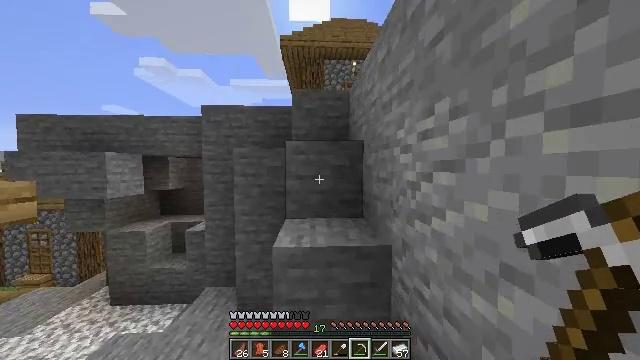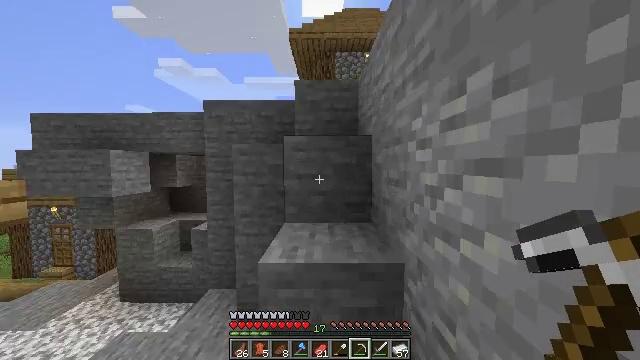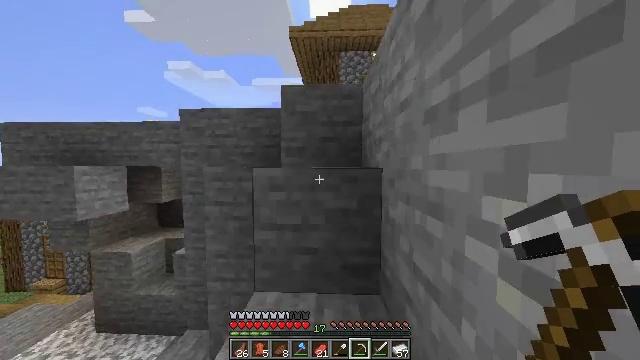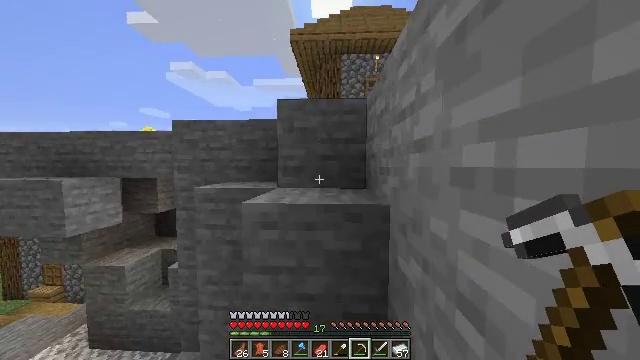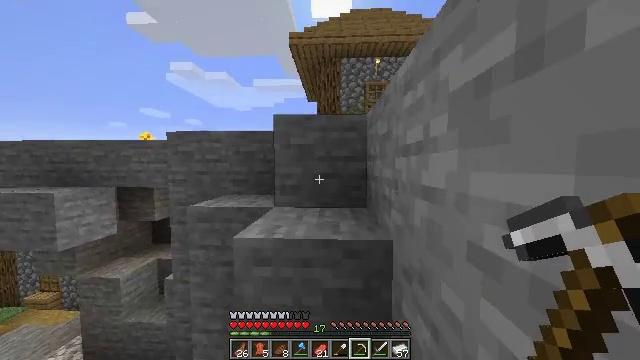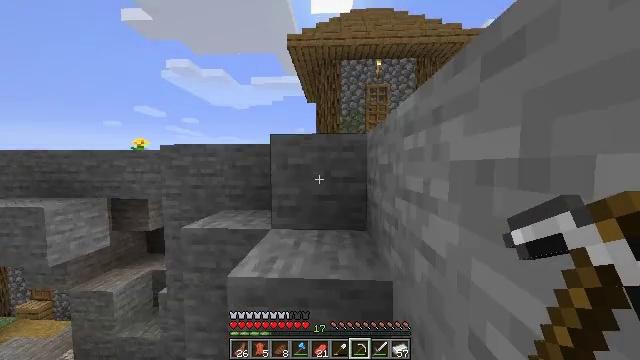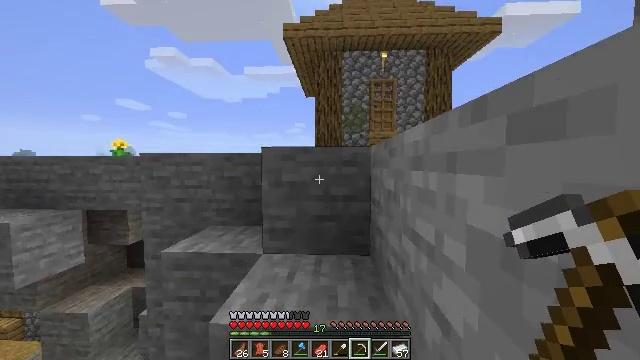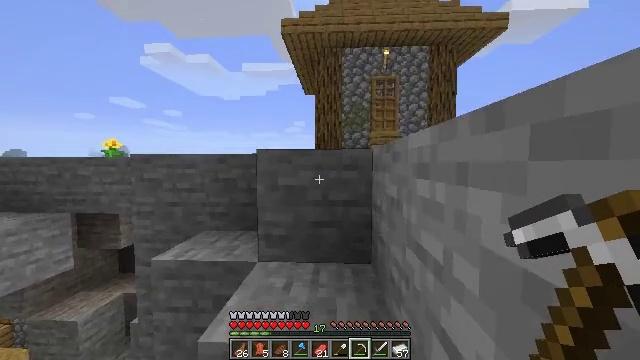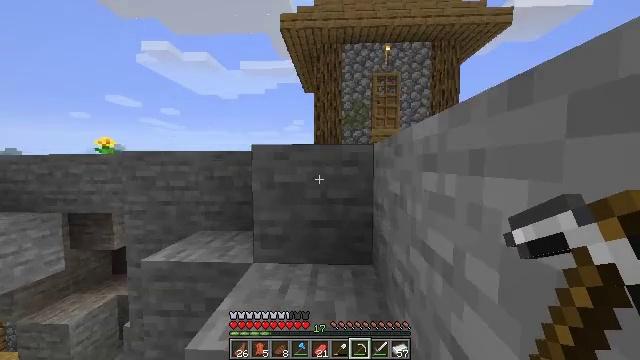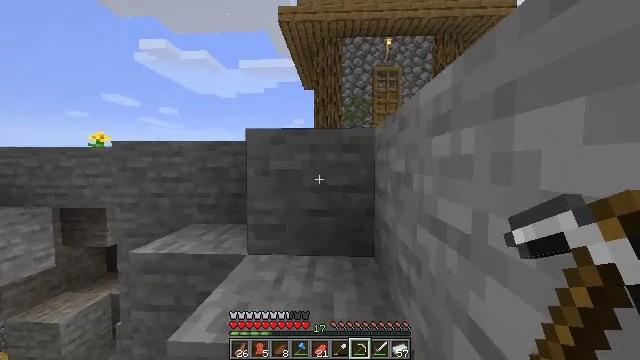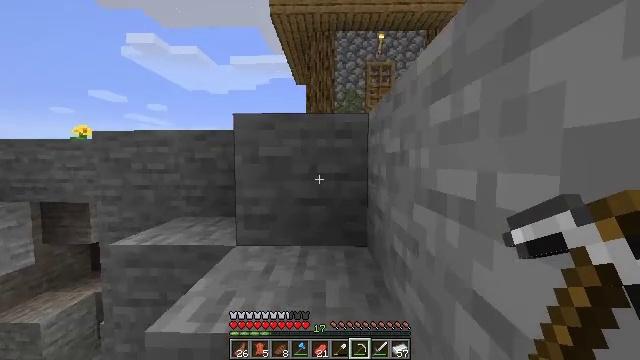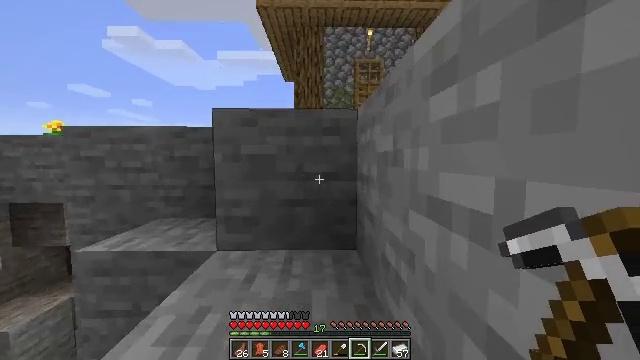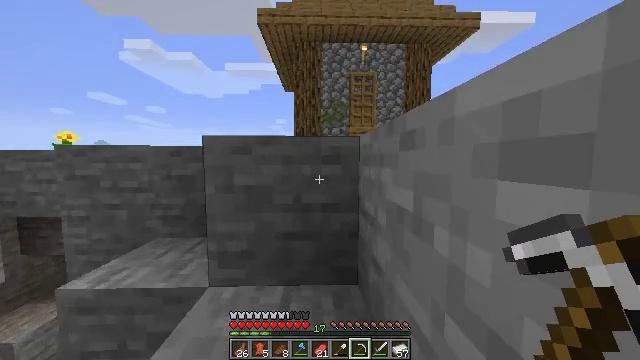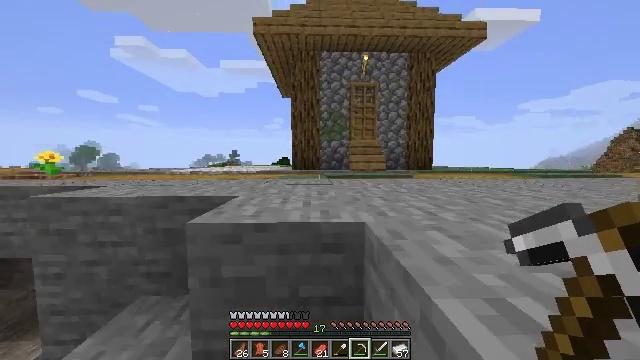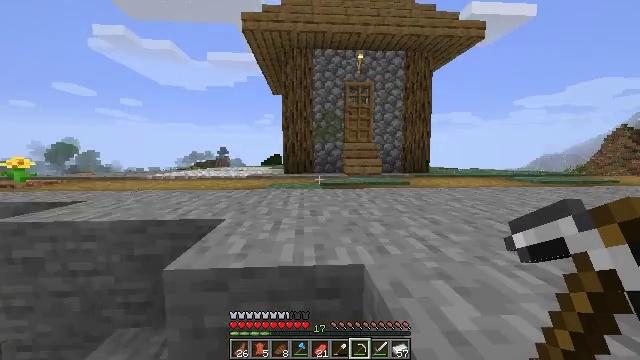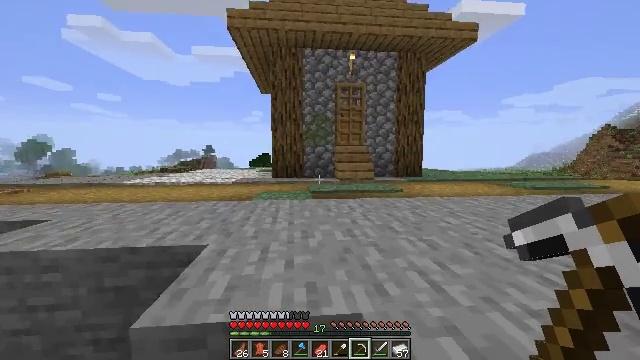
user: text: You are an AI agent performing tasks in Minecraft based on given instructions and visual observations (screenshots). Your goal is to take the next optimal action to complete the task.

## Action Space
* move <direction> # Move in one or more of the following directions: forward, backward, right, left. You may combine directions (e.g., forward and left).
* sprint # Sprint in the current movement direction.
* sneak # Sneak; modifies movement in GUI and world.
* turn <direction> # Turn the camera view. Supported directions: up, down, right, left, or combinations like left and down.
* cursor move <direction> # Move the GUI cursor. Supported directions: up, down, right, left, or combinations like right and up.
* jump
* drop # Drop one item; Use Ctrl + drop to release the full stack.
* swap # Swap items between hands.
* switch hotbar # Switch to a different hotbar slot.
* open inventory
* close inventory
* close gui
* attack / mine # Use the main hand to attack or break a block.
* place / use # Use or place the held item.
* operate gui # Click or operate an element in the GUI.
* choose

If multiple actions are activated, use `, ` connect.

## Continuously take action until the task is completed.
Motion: motion action
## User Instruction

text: Break the pumpkin to collect it.
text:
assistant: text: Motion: move forward, sprint, turn left, jump
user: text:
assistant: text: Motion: move forward, sprint, turn left, jump
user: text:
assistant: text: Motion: move forward, sprint, jump
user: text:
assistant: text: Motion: move forward, sprint, jump
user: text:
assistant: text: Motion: move forward, jump
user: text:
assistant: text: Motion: move forward, jump
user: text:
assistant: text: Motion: move forward, jump
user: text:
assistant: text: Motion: move forward, jump
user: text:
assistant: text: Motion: move forward, jump
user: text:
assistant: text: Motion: move forward, sprint, turn right, jump
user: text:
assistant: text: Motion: move forward, sprint, turn right, jump
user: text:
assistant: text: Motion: move forward, sprint, jump
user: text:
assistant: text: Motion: move forward, sprint, jump
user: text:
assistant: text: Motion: move forward, sprint, turn right, jump
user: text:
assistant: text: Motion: move forward, turn right, jump
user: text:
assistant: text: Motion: move forward, turn right and down, jump
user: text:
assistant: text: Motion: move forward, turn right, jump
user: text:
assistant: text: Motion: move forward, turn right, jump
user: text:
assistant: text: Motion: move forward, turn right and down, jump
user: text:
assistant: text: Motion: move forward, sprint, turn right and down, jump
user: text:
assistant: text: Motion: move forward, sprint, turn right and down, jump
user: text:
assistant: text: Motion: move forward, sprint, turn right and down, jump
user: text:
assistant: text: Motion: move forward, sprint, turn right, jump
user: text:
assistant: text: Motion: move forward, sprint, turn right, jump
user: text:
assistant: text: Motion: move forward, turn right, jump
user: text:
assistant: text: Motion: move forward, turn right, jump
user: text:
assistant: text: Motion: move forward, turn right, jump
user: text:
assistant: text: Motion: move forward, sprint, turn right, jump
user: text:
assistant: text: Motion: move forward, sprint, jump
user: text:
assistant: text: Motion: move forward, sprint, jump